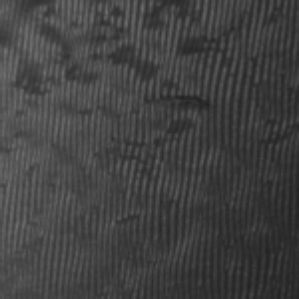
Label: frost